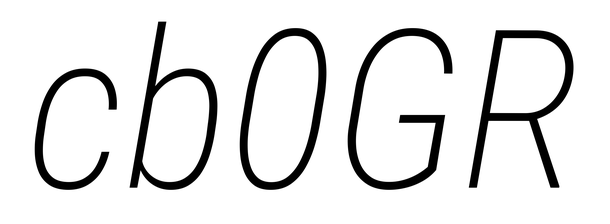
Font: Roboto-Italic_Condensed_ExtraLight_Italic